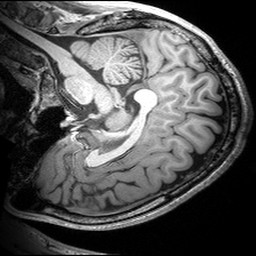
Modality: T1w
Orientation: sagittal
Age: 22
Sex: male
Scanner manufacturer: siemens
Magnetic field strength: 3 T
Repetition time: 2.53 s
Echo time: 0.00299 s